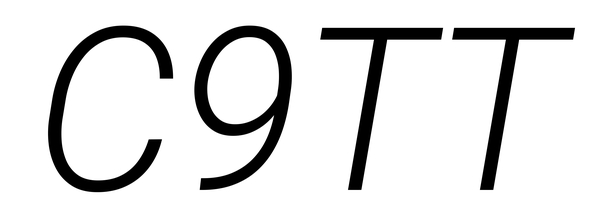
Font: Roboto-Italic_Light_Italic